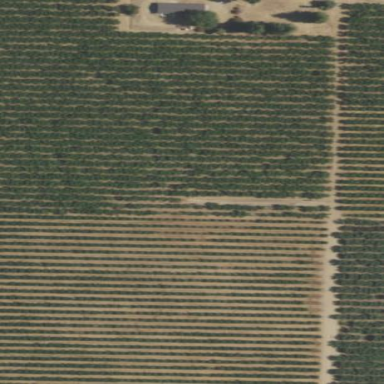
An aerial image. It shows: Orchard planted with peach trees.